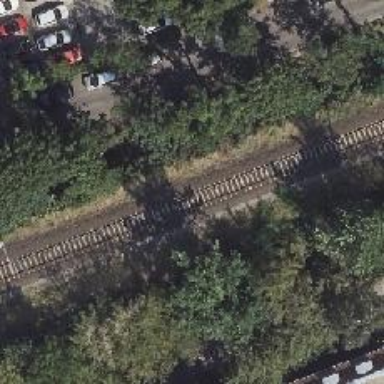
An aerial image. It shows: Solitary milestone along the railway.